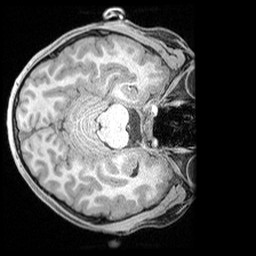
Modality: T1w
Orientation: axial
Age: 9
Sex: male
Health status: ill
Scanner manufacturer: siemens
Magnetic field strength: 3 T
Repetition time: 1.6 s
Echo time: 0.00179 s